Question: How can I add leading zeros to the meta_value of every entry with the meta_key "_recommended" (see screenshot)? So for example I would need the meta_value of this 4 entries replaced with 000023, 000015, 000011 with an SQL command.

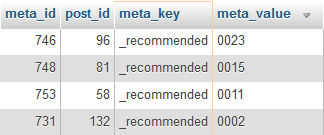
Answer: You can use <URL>
'''
SELECT LPAD(meta_value, 6, '0')
FROM yourtablename
WHERE meta_key = '_recommended'
'''
To update your table with the new values, just use an 'UPDATE' statement:
'''
UPDATE yourtablename
SET meta_value = LPAD(meta_value, 6, '0')
WHERE meta_key = '_recommended'
'''